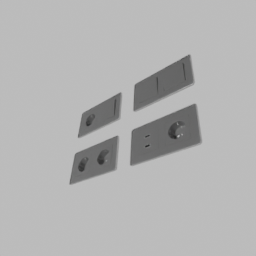
Label: appliances